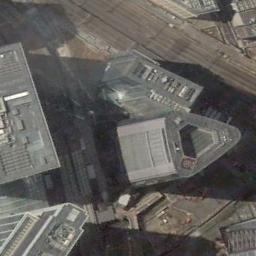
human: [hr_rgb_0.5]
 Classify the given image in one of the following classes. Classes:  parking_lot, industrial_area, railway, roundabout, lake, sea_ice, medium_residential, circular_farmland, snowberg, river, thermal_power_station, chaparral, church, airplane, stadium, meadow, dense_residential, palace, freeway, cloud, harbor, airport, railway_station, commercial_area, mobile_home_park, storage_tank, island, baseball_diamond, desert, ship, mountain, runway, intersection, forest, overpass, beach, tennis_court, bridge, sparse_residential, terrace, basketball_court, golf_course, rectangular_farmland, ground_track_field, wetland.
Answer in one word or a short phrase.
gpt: commercial_area